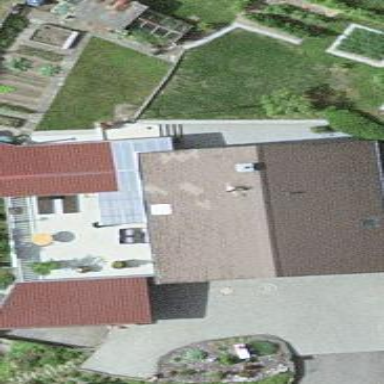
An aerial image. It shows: Residential building.